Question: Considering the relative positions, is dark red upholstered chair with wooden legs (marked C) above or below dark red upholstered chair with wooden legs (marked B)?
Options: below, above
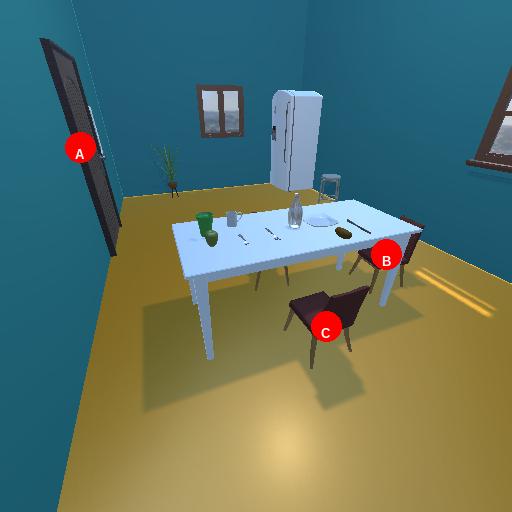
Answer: below